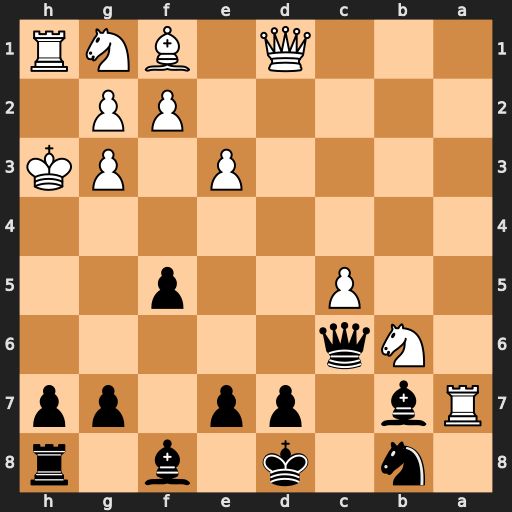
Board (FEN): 1n1k1b1r/Rb1pp1pp/1Nq5/2P2p2/8/4P1PK/5PP1/3Q1BNR
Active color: b
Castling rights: -
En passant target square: -
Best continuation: Qh6+ Qh5 Qxh5#